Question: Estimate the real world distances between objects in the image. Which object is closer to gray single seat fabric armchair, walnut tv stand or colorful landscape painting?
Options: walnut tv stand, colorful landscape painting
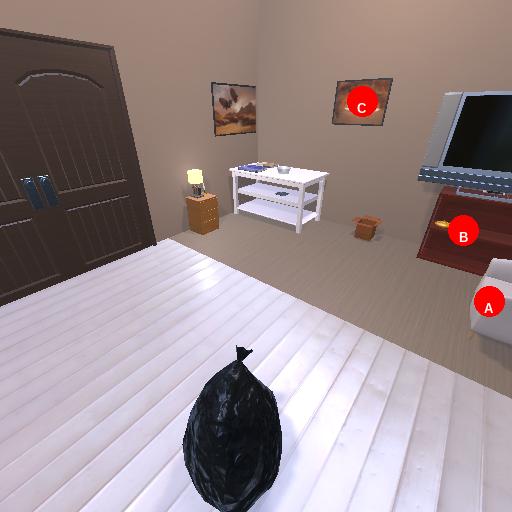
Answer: walnut tv stand